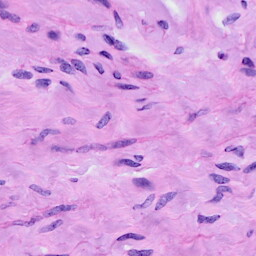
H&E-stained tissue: Cervix